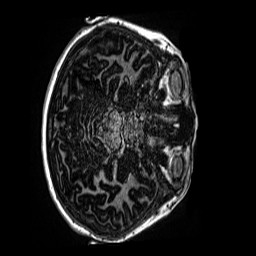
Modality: MP2RAGE
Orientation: axial
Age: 10
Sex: female
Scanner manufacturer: siemens
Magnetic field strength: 3 T
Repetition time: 4 s
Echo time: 0.00299 s